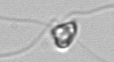
Label: flagellate_morphotype1